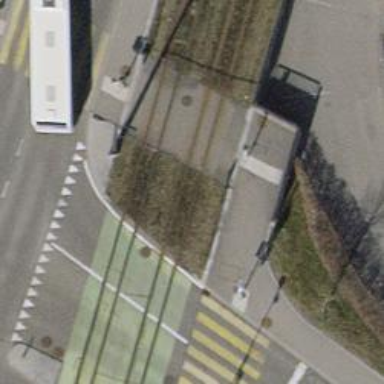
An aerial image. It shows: Uncontrolled railway crossing.